Question: I used LinearLayout to stack 4 images horizontally and it works well except for the height. It seems that the linearlayout is not properly wrapping its content. If I don't set the images' scale type to fitStart, they will be centered inside the linearlayout.
Here is my layout below:

'''
<LinearLayout
android:layout_width="wrap_content"
android:layout_height="wrap_content"
android:layout_gravity="top"
android:orientation="horizontal"
android:weightSum="4"
android:layout_marginLeft="40dp"
android:layout_marginRight="40dp">
<ImageView
android:layout_width="wrap_content"
android:layout_height="wrap_content"
android:id="@+id/imageView"
android:src="@drawable/header1"
android:layout_weight="1"
android:scaleType="fitStart" />
<ImageView
android:layout_width="fill_parent"
android:layout_height="wrap_content"
android:id="@+id/imageView2"
android:layout_gravity="center_vertical"
android:src="@drawable/header2"
android:layout_weight="1"
android:scaleType="fitStart" />
<ImageView
android:layout_width="fill_parent"
android:layout_height="wrap_content"
android:id="@+id/imageView3"
android:layout_gravity="center_vertical"
android:src="@drawable/header3color"
android:layout_weight="1"
android:scaleType="fitStart" />
<ImageView
android:layout_width="fill_parent"
android:layout_height="wrap_content"
android:id="@+id/imageView4"
android:src="@drawable/header4"
android:layout_weight="1"
android:scaleType="fitStart" />
</LinearLayout>
'''
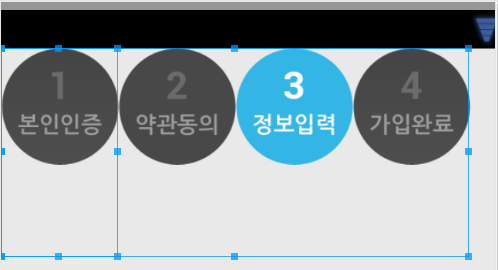
Answer: Try setting the 'adjustViewBounds' attribute to 'true' for those images.
<URL>
That should take care of that extra space you have and the LinearLayout should 'wrap_content' correctly.